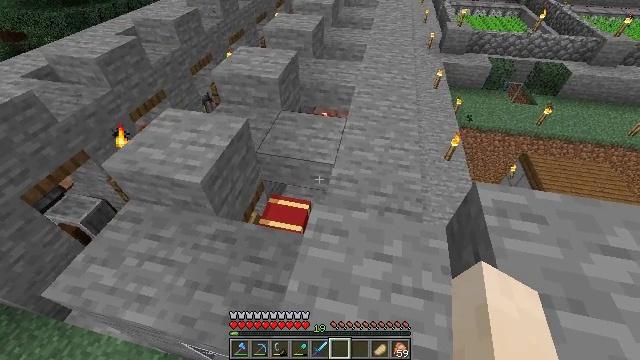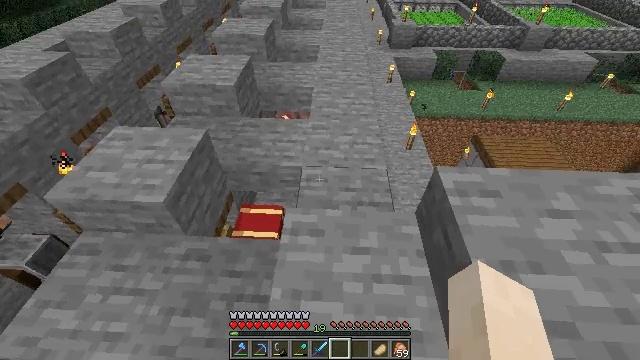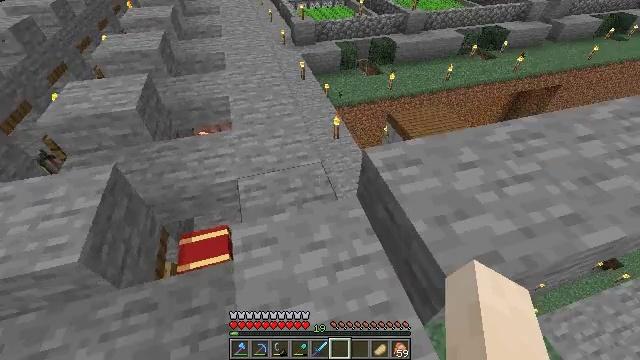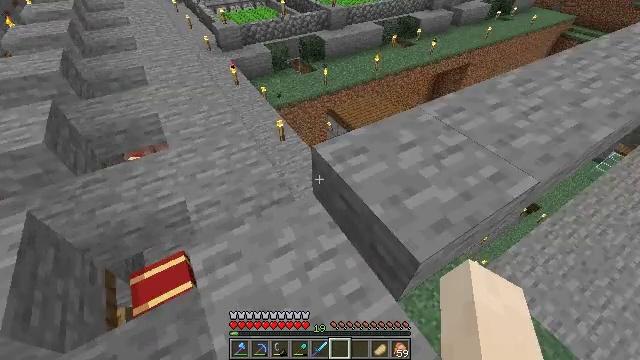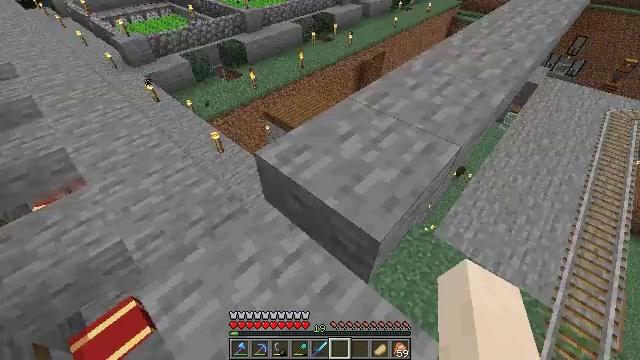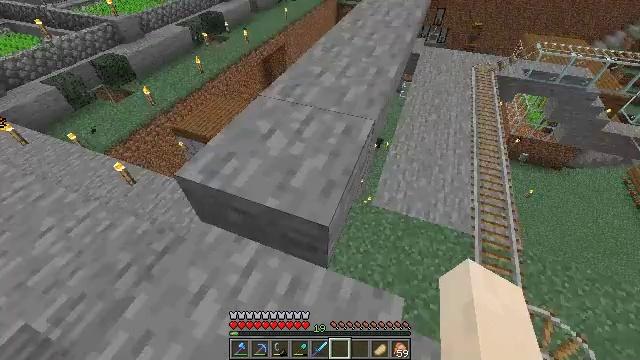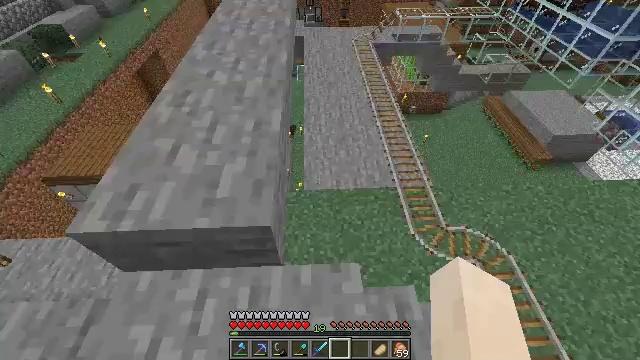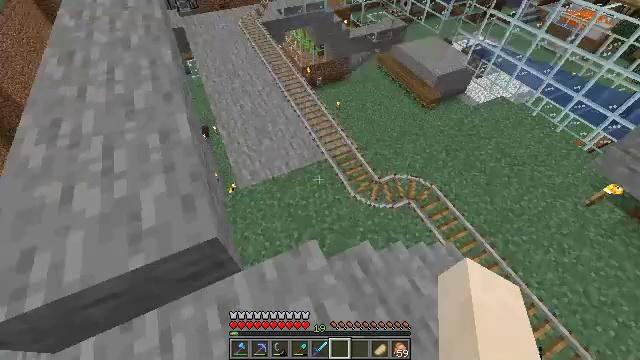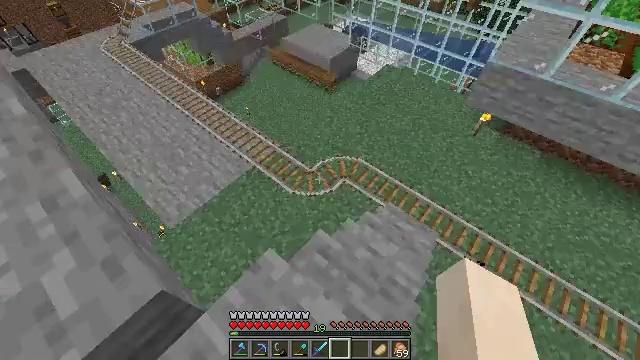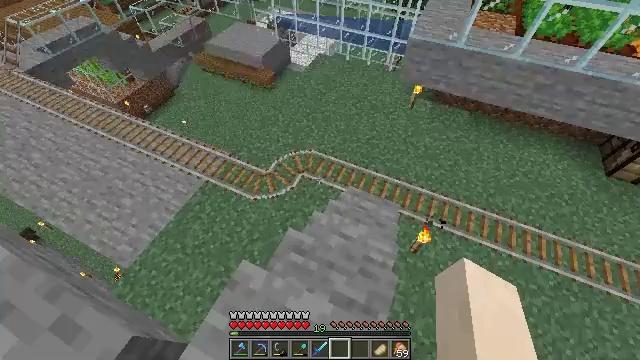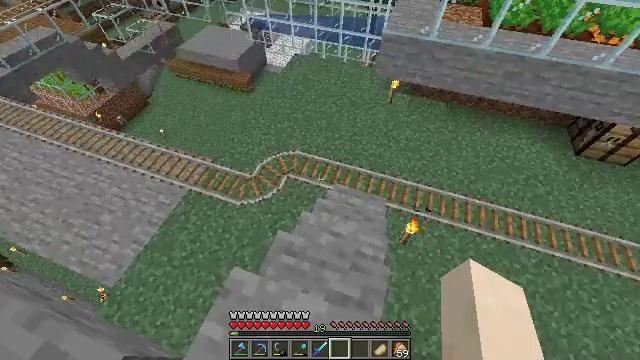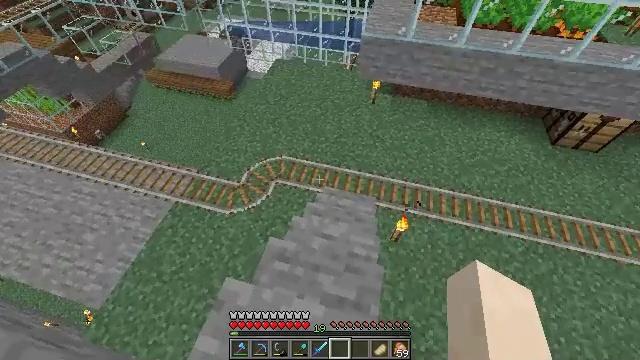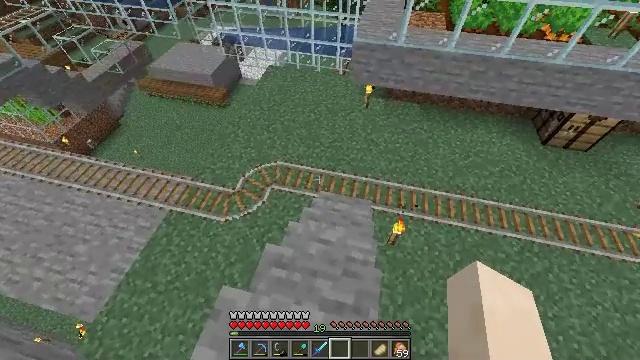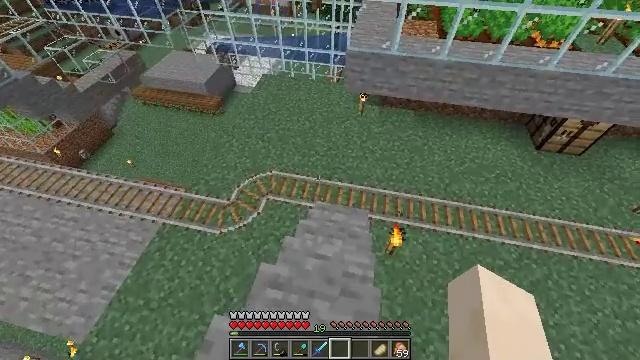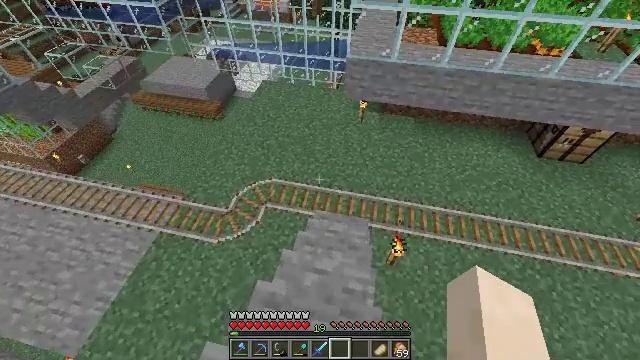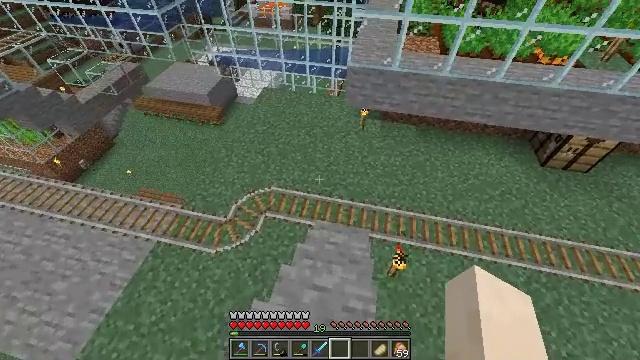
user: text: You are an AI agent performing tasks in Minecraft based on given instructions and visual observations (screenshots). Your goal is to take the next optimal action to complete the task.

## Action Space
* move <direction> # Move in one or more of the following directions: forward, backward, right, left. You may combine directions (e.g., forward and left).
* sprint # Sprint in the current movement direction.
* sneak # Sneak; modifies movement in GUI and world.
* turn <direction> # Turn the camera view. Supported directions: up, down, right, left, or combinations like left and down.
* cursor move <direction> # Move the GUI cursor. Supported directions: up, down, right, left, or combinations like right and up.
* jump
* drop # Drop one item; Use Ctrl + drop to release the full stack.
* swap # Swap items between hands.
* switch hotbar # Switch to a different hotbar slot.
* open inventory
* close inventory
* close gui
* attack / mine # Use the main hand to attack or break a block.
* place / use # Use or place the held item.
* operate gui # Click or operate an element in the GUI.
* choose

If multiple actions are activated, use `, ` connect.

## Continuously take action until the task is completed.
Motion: motion action
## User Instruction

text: Combine materials in the crafting table to get a smooth stone slab.
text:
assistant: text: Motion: turn right
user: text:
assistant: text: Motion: turn right
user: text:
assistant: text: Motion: turn right
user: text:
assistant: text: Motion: turn right
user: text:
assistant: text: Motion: turn right and down
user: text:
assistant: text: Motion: turn right and down
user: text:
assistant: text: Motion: turn right and down
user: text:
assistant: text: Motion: turn right
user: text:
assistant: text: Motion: turn right and down
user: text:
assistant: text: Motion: turn right
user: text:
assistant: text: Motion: turn right
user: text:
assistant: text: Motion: turn right and up
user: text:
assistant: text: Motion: move forward, turn right and up
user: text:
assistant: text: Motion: move forward
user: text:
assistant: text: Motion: move forward, turn up
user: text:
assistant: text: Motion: move forward, turn up
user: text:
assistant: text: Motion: move forward, turn left
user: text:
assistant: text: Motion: move forward, turn left
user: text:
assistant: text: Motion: move forward, turn left
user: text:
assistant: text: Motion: move forward, turn left
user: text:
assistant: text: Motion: move forward, turn left
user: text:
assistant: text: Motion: move forward, turn left
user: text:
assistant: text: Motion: move forward, sprint, turn left and up
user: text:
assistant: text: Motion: move forward, sprint, turn left and up
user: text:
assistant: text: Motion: move forward, sprint, turn left and up
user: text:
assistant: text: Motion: move forward, sprint, turn left and up
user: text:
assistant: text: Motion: move forward, sprint, turn left and up
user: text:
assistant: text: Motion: move forward, sprint, turn left and up
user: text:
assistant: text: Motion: move forward, turn left and up
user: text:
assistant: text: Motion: move forward, turn left and up